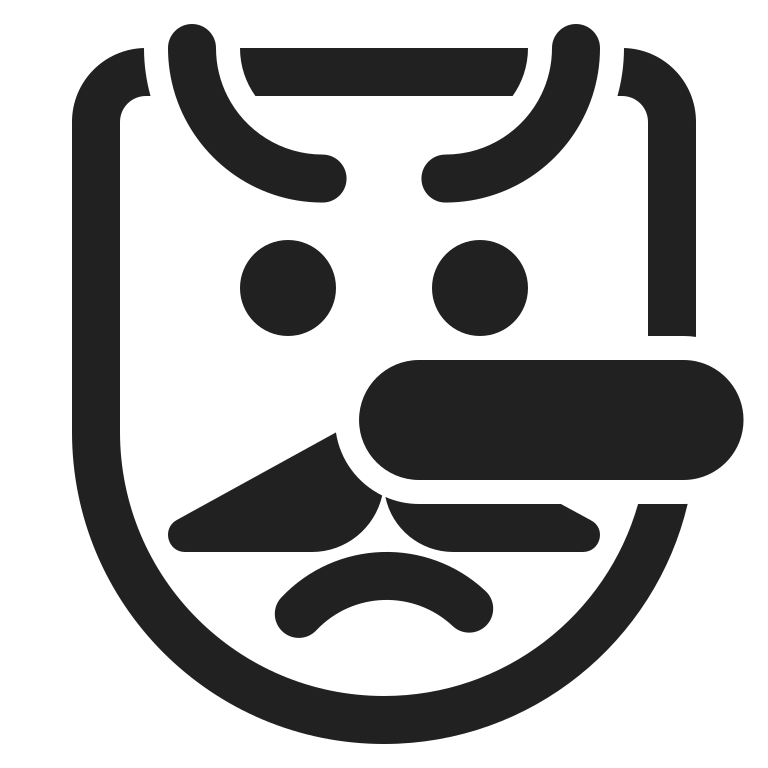
goblin high contrast